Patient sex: M
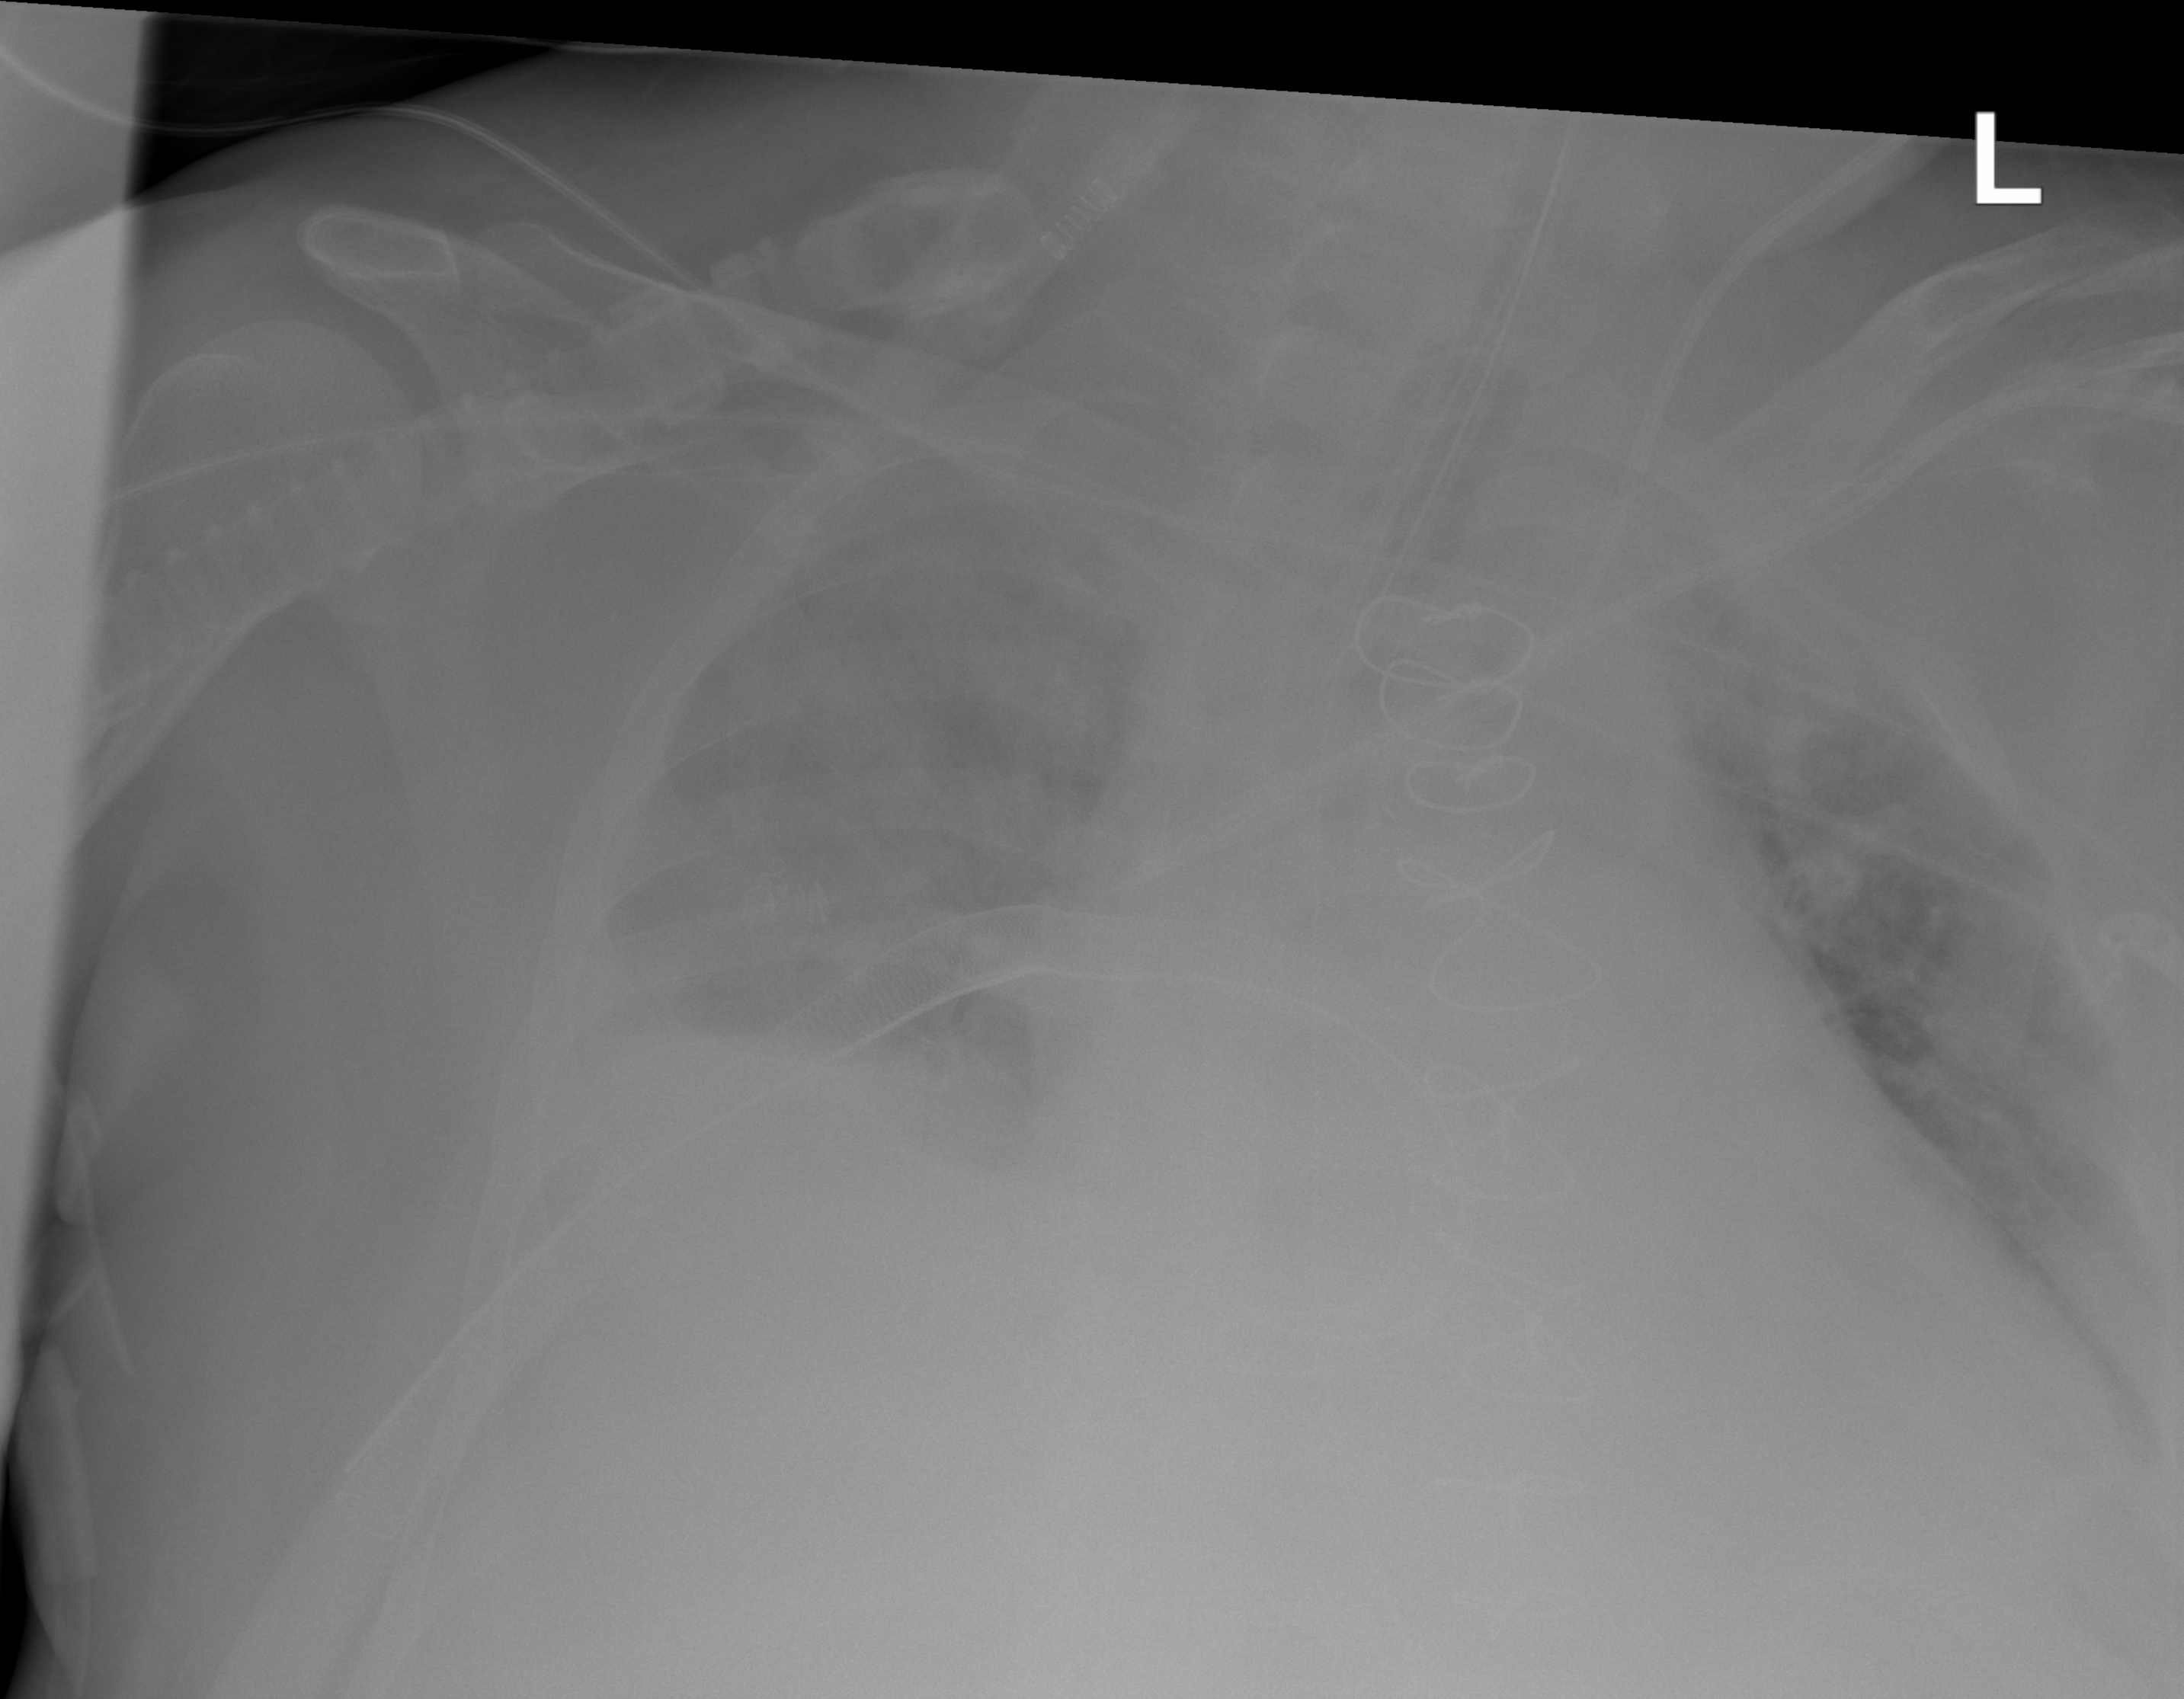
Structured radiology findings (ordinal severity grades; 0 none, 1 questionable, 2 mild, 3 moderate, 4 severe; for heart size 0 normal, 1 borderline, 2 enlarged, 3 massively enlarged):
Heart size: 2
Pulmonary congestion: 2
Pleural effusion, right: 3
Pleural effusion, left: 2
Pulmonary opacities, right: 1
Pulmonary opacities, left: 1
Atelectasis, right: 2
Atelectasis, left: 2